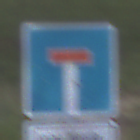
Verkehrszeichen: Sackgasse
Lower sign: HinweisGeaenderteVorfahrtVerkehrsfuehrungVerkehrsregelung3
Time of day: SunriseSunset
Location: Outdoor (Nature)
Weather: PartlyCloudy
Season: NotSpecified
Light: Natural